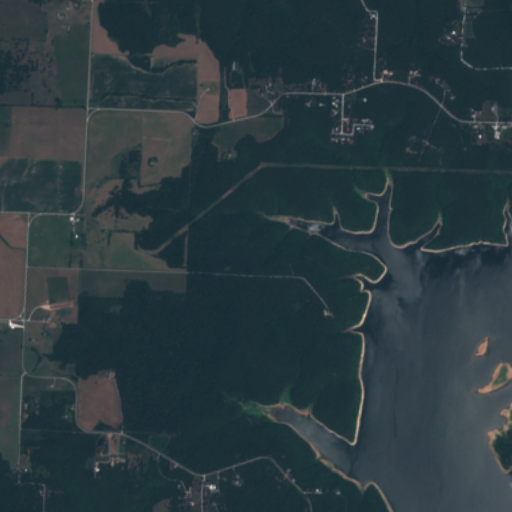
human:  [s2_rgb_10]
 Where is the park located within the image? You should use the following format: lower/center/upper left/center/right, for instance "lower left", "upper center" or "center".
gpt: The park is located in the lower left of the image.
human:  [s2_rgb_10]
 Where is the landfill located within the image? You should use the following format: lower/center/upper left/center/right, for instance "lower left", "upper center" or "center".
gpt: There is no landfill in the image.